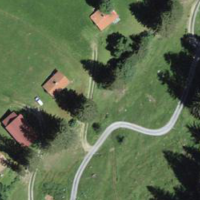
EUNIS habitat code: 26
Species observed at this site:
Prunella vulgaris